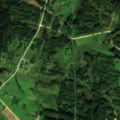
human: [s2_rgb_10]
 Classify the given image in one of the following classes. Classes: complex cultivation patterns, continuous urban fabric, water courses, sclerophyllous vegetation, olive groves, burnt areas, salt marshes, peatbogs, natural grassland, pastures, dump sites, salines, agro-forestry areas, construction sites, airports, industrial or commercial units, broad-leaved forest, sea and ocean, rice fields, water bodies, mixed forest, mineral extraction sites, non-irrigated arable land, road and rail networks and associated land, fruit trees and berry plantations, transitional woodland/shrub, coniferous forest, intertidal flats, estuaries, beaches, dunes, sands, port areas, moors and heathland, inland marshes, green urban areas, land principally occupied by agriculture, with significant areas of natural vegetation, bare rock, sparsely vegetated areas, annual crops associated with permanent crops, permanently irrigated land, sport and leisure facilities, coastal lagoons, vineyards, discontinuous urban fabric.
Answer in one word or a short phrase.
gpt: non-irrigated arable land, pastures, complex cultivation patterns, coniferous forest, mixed forest, transitional woodland/shrub